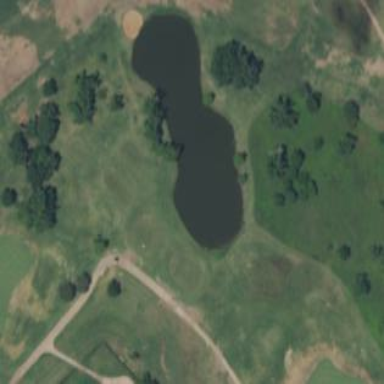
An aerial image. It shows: Water hazard in golf course. The hazard is natural water feature.